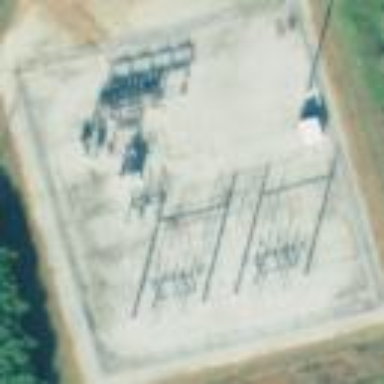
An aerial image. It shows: There is distribution substation enclosed by fence.